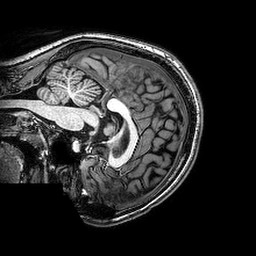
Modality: T1w
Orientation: sagittal
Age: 22
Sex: female
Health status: healthy
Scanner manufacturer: philips
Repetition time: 0.008302 s
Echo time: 0.00383 s